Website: apple
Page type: customer-info-address
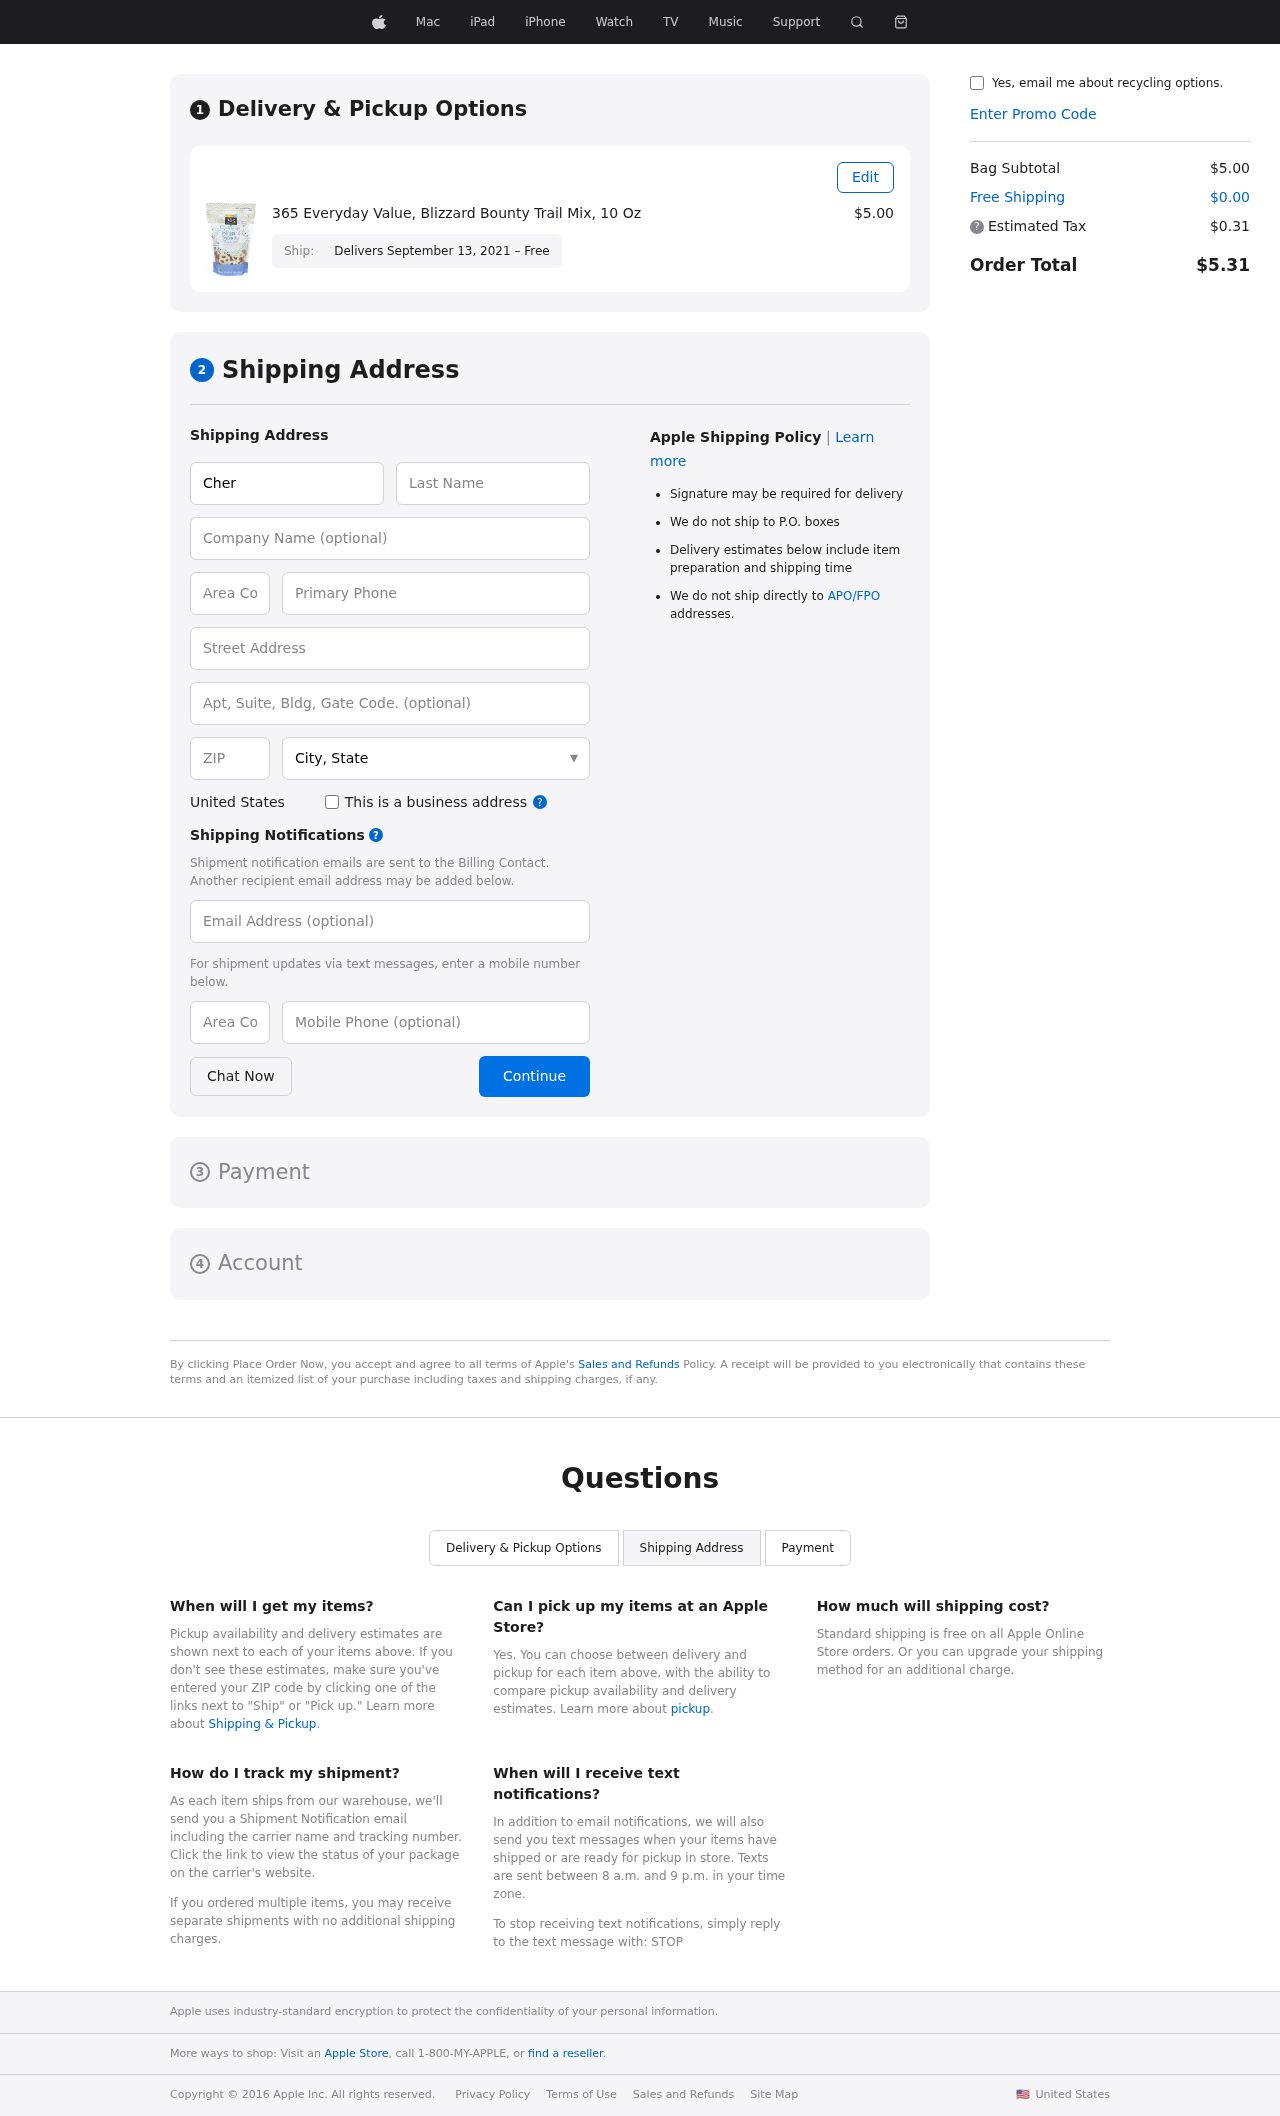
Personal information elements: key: PII_CITY_STATE
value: Port Kevin, AK
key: PII_COMPANY
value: Andersen-West
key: PII_COUNTRY
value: United States
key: PII_EMAIL
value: cheryl.griffith@gmail.com
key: PII_FIRSTNAME
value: Cheryl
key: PII_LASTNAME
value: Griffith
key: PII_PHONE
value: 8725529913
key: PII_PHONE_AREA
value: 872
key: PII_POSTCODE
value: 05096
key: PII_STREET
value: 558 Manuel Loaf
Product elements: key: PRODUCT1_NAME
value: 365 Everyday Value, Blizzard Bounty Trail Mix, 10 Oz
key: PRODUCT1_PRICE
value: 5
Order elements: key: ORDER_DELIVERY_DATE
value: Delivers September 13, 2021 – Free
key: ORDER_SUBTOTAL
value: $5.00
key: ORDER_SHIPPING_COST
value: $0.00
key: ORDER_TAX
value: $0.31
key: ORDER_TOTAL
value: $5.31